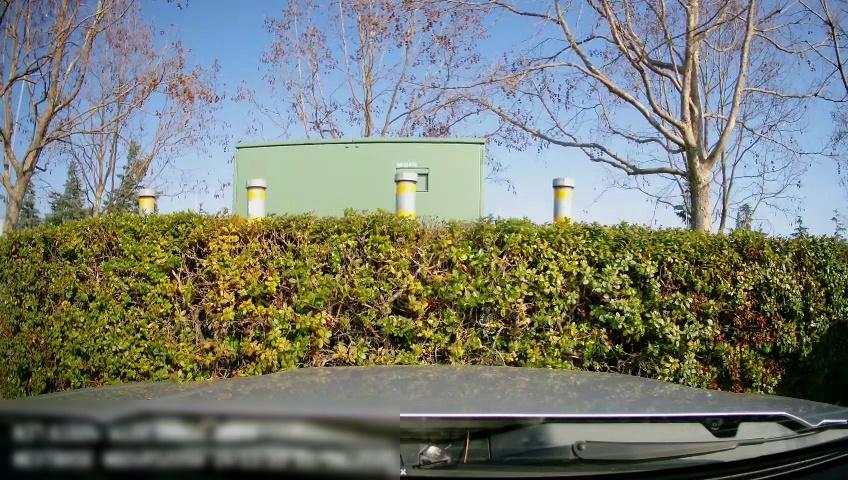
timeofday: Day
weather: Sunny